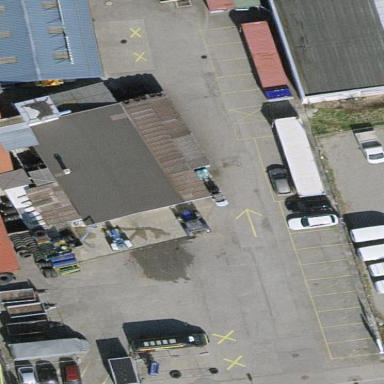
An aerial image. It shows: Parking area.